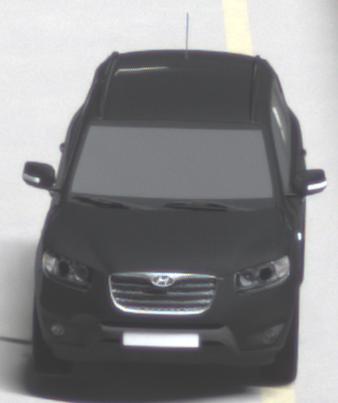
Make: Hyundai
Model: Santa Fe 2.4
Detailed model: Santa Fe (CM)
Model produced from: 2010/01
Model produced until: 2012/09
Doors: 5
Color: black
Road condition: dry road
Daytime: not specified
Contrast: high contrast